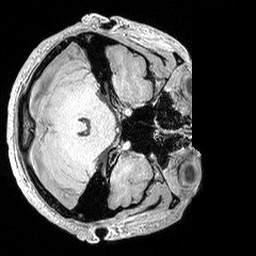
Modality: MP2RAGE
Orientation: axial
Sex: male
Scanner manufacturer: siemens
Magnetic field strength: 3 T
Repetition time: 5 s
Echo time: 0.00292 s